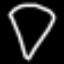
Label: diamond